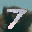
Label: 7